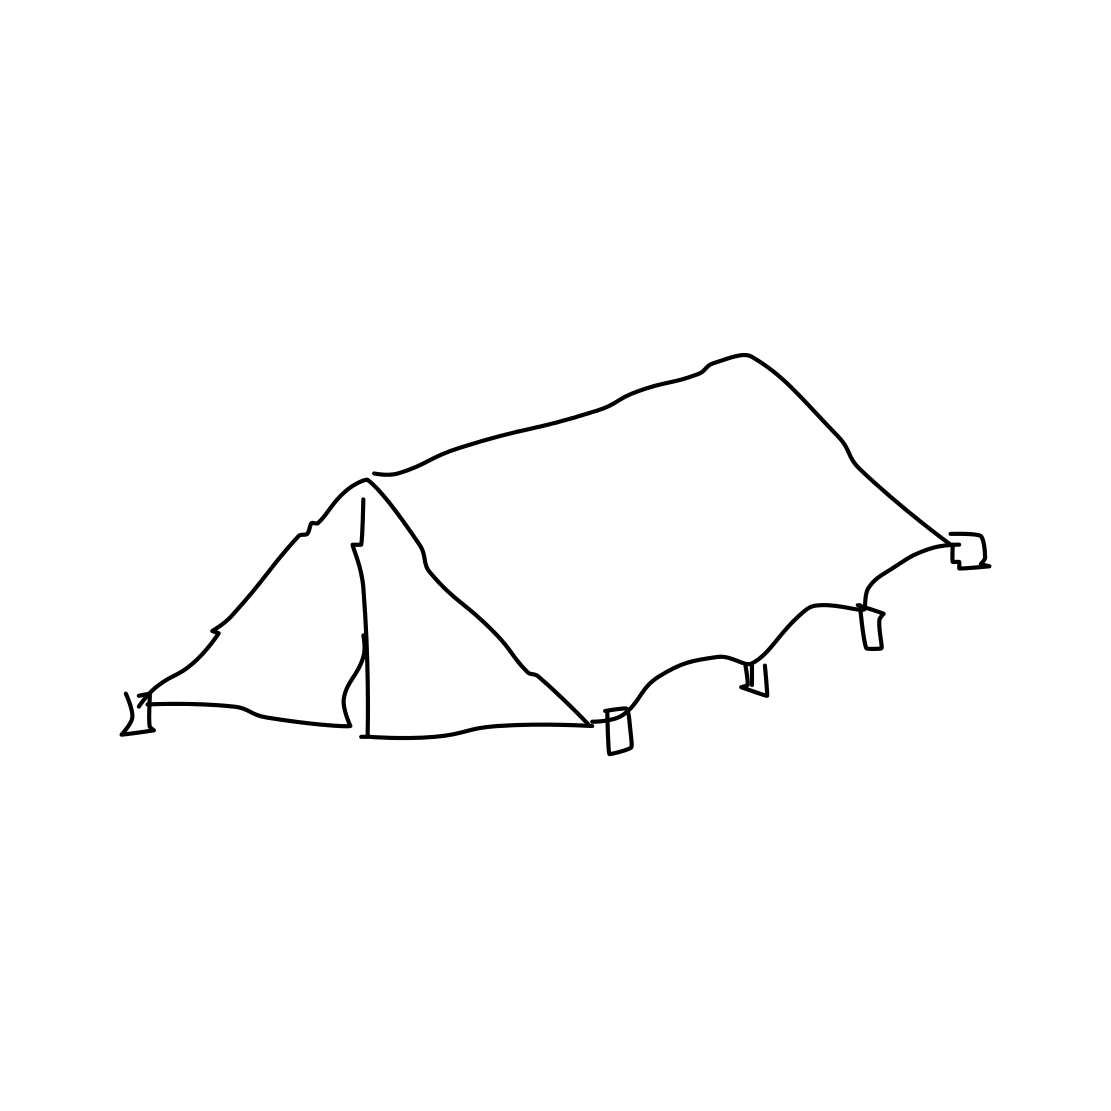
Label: tent